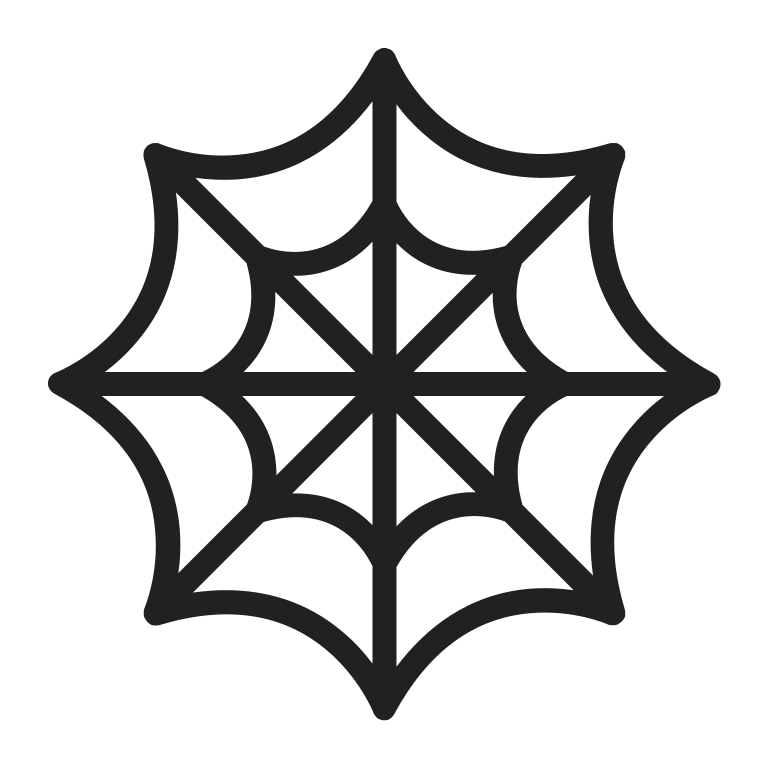
spider web high contrast